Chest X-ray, AP view. Patient: 32 years old, sex M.
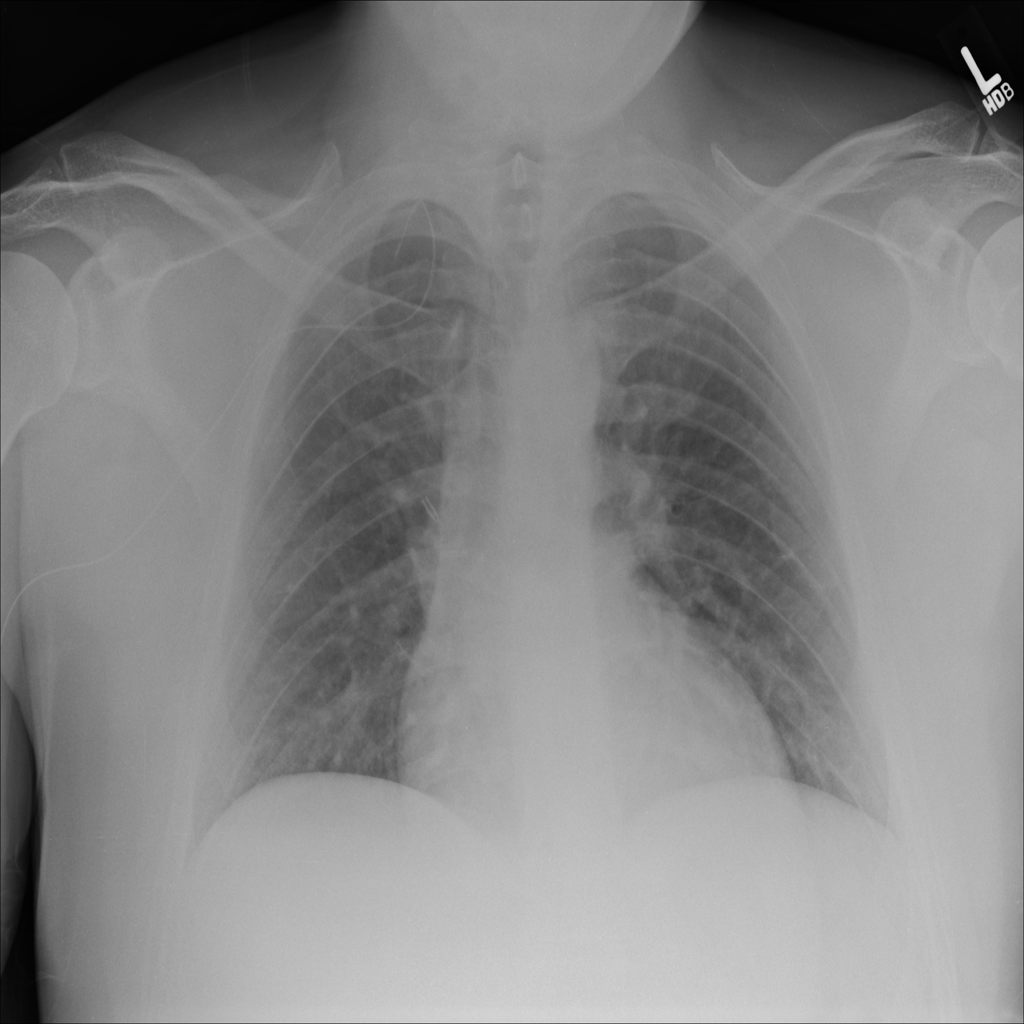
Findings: No Finding